Current action and preconditions to check: path_clear

Your task: For each precondition in the list above, predict whether it will hold at this action.

Consider the current scene as observed from the mobile robot's camera, and analyze the predicted future states of all dynamic agents (e.g., people, animals, vehicles, or any moving entities) within the NEXT SECOND.

IMPORTANT: Only answer "very likely" if you are absolutely certain—based on strong, clear evidence—that a dynamic agent will violate the precondition in the predicted future state. Do NOT answer "very likely" for unlikely, ambiguous, or low-probability risks.

Ask yourself for each precondition: Is there a high probability, with clear and convincing evidence, that the predicted future states of any dynamic agent will interfere with the predicted future state of the currently executing action within the NEXT SECOND, causing that precondition to fail?

Assess the risk level based on these predictions. Use "likely" or "very likely" if motions create a clear risk of interference.

Use "neutral" or "improbable" if agents are nearby but their predicted paths are clearly diverging or non-conflicting.

Failure Risk Categories: "very improbable", "improbable", "neutral", "likely", "very likely"

Answer Format: Output ONLY the probability_of_failure value from these categories: "very improbable", "improbable", "neutral", "likely", "very likely"

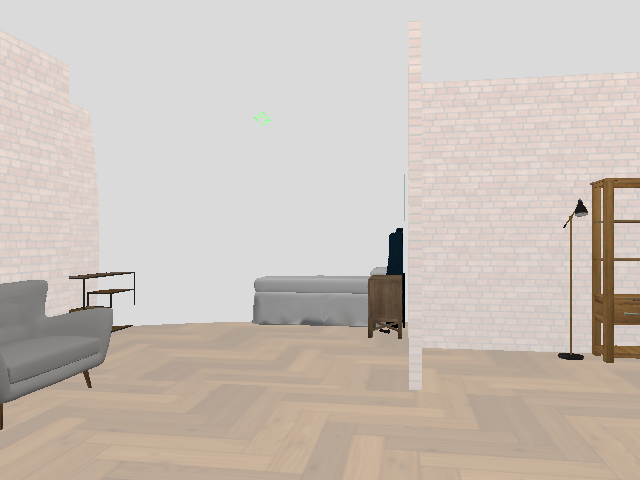

Answer: very improbable